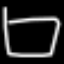
Label: square